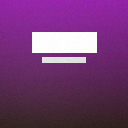
Screen state: on